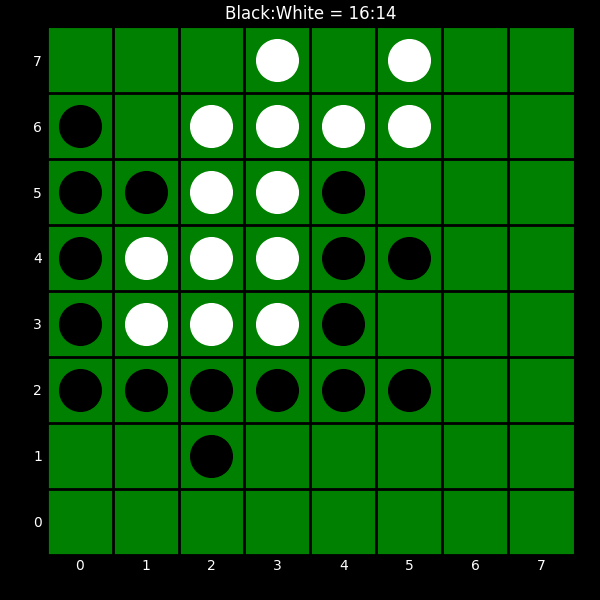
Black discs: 16
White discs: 14